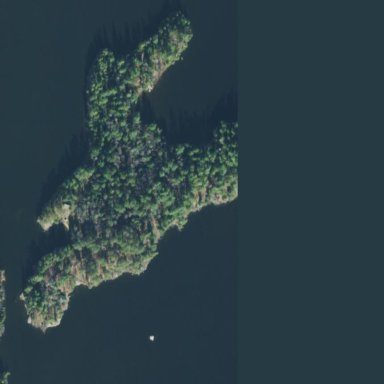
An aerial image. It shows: Island.